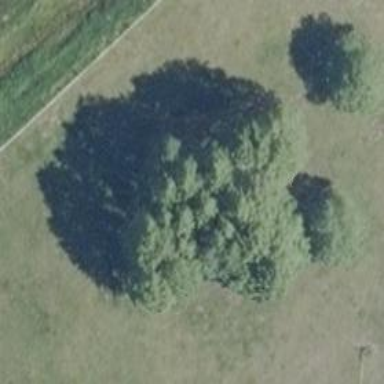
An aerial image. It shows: Single tag "natural: tree."